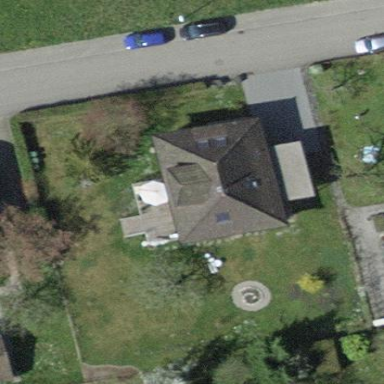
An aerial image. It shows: Hipped-roof house with roof tiles.